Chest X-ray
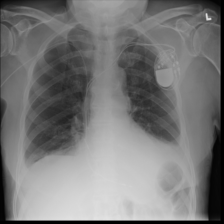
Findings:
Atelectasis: negative
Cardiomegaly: negative
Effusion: positive
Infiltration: negative
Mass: negative
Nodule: negative
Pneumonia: negative
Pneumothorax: negative
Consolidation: negative
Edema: negative
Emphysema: negative
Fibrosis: negative
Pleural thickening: negative
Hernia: negative